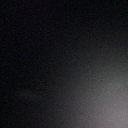
Screen state: off